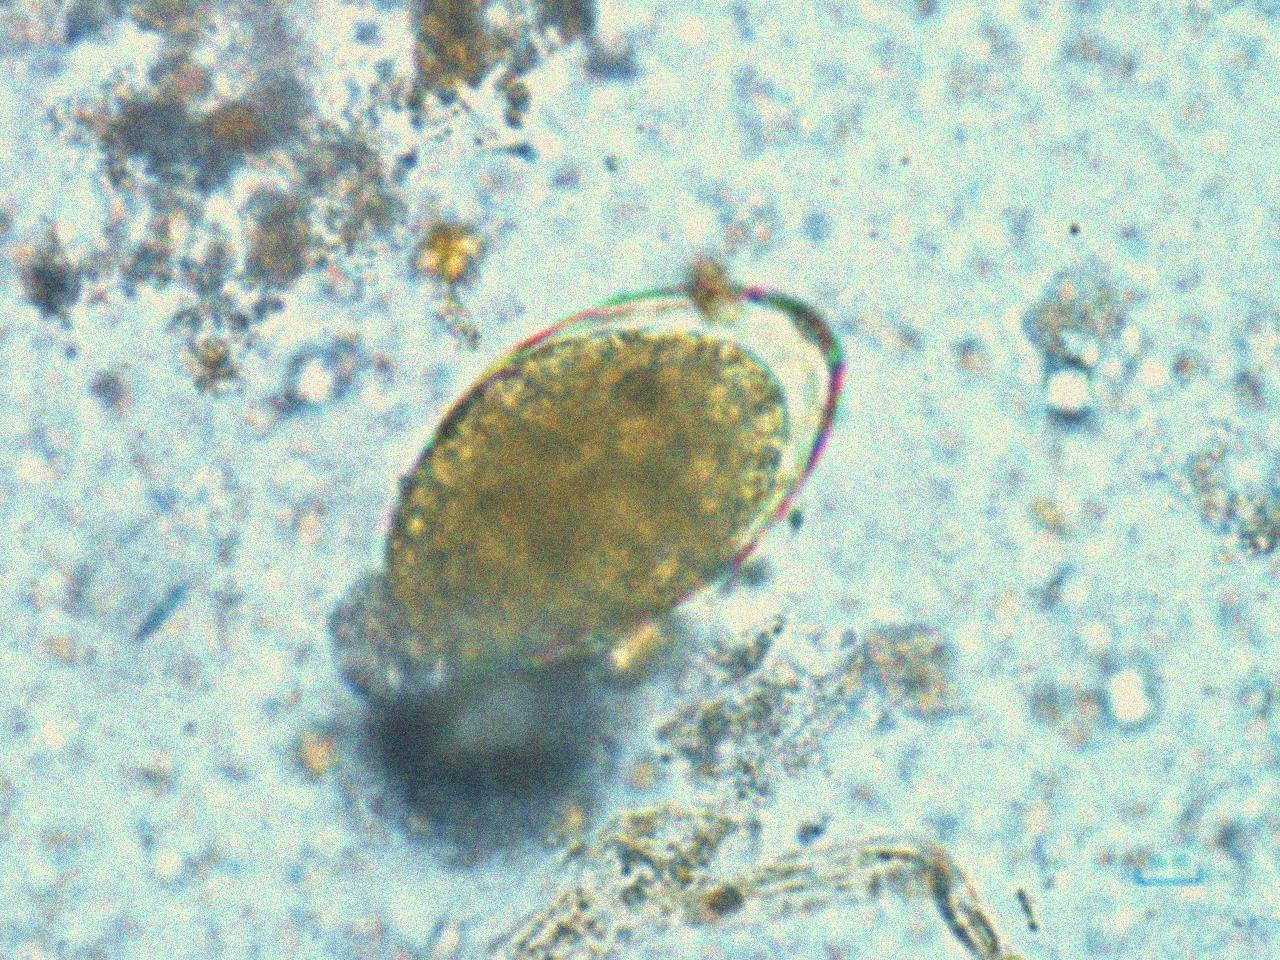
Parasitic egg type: Fasciolopsis buski